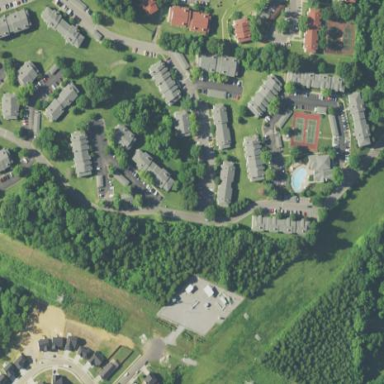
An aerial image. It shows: Residential area with apartments.